Question: I added a listbox control to log entries but I want the entries to have a date in the right side. Apparently, I'm able to only align it one side and not able to have this text on both the side. I was wondering if it is possible. Here's a photoshopped image to describe what I need. The right side date doesn't actually turn up. I added that through photoshop but its exactly what I need.
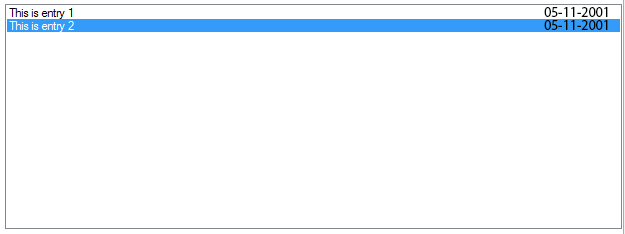
Answer: I would like to suggest you to use ListView instead of Listbox. You can show your list with multiple columns in detail view. You can also align column value, Hide header using HeaderStyle property.
If you don't want to use ListView control and want to use ListBox. then you have three options to do that.
1. You can draw item using OwnerDraw method.
2. You can add label to the ListBox. but, it creates lot of problems when you are trying to scroll items.
3. Set the listbox font Courier New and use String.PadRight or String.PadLeft to place space between two item. But, in this method the item will be return with space. Here you need to process to separate that field.